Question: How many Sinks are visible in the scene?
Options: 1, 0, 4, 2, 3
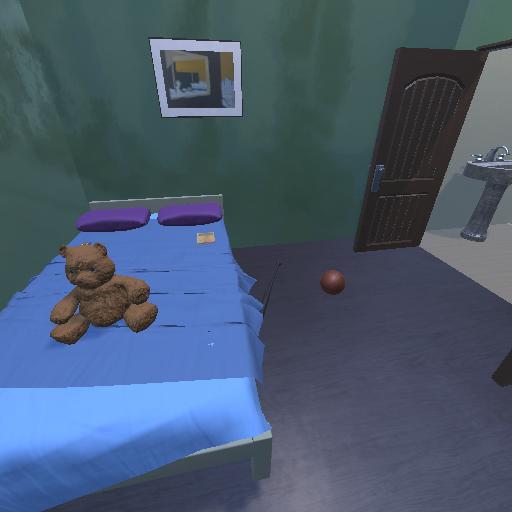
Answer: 1